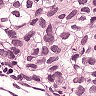
Metastatic tissue present: yes